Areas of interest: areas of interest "Taiyuan Botanical Garden Rare Plants Introduction and Acclimatization Base"
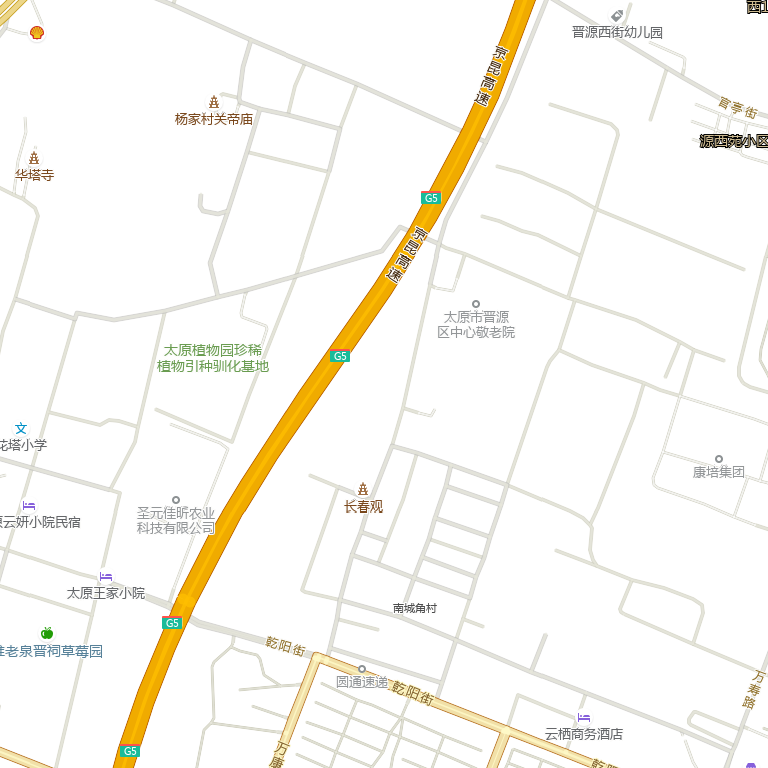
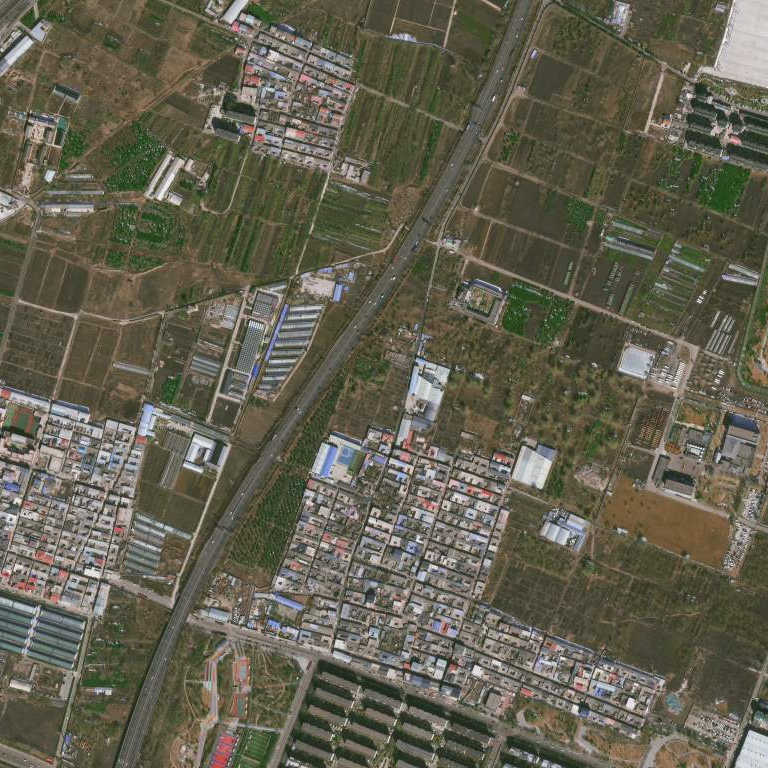